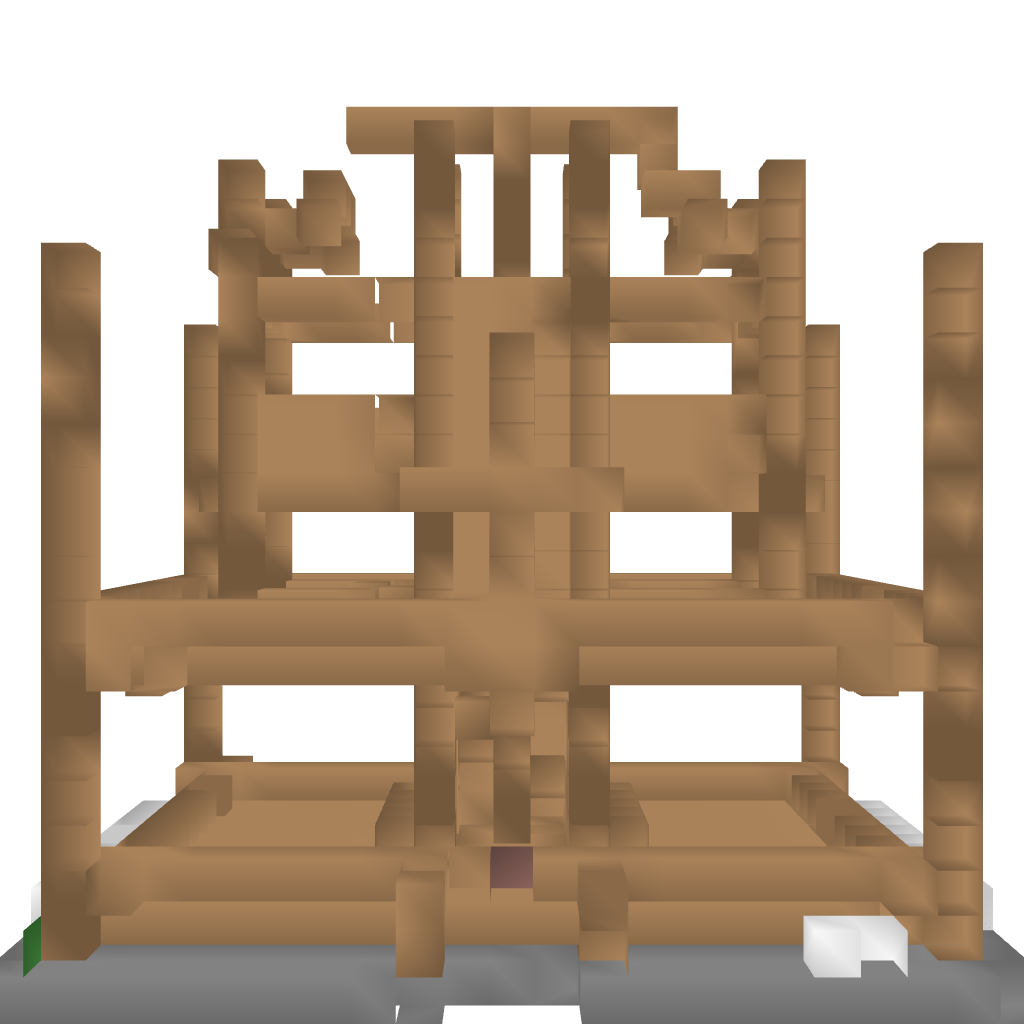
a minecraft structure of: Spiral Stair Wooden House bad low quality